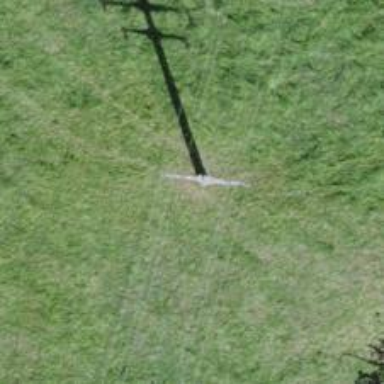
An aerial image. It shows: Power tower.